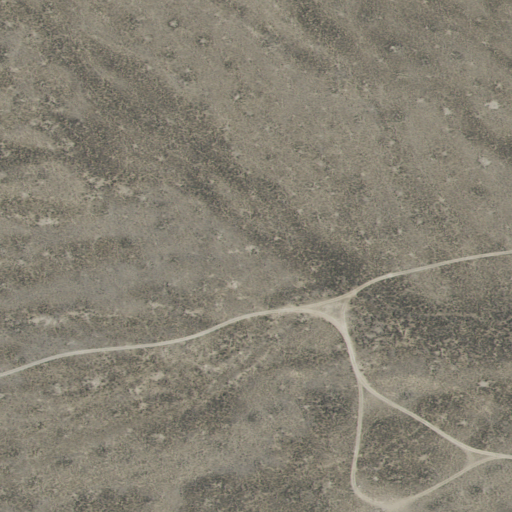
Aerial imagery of valley in Idaho named Tyler Canyon containing only shrub